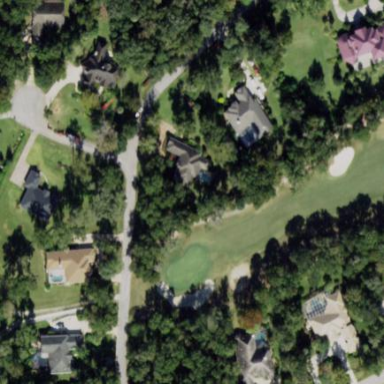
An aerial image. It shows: Single-family residential area.